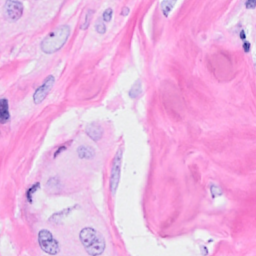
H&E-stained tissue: Breast